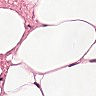
Metastatic tissue present: no